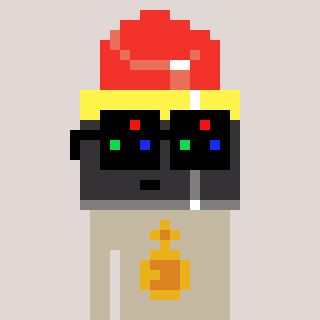
a pixel art character with square black sunglasses, a lipstick-shaped head and a bege-colored body on a warm background